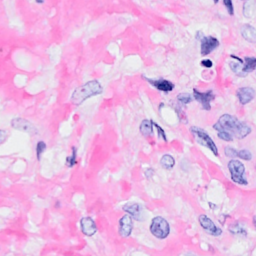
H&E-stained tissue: Breast